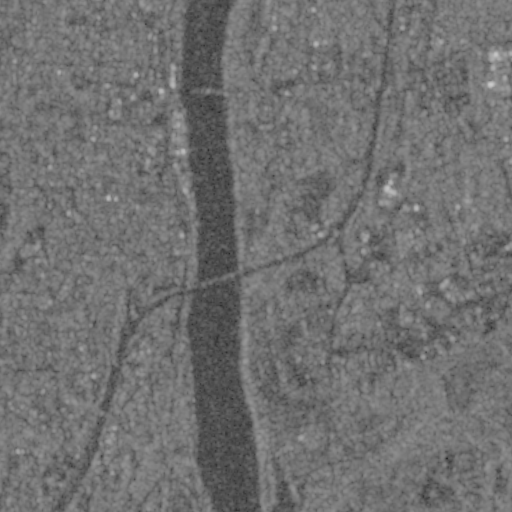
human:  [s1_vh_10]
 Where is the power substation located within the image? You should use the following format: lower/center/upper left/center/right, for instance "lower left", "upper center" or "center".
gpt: The power substation is located in the center of the image.
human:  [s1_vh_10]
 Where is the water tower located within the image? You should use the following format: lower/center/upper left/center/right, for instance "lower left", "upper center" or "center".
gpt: The water tower is located in the upper right of the image.
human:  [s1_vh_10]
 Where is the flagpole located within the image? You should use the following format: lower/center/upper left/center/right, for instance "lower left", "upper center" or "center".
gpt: The flagpole is located in the center right of the image.
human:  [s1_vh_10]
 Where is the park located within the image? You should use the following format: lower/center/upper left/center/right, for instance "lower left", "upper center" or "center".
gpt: There is no park in the image.

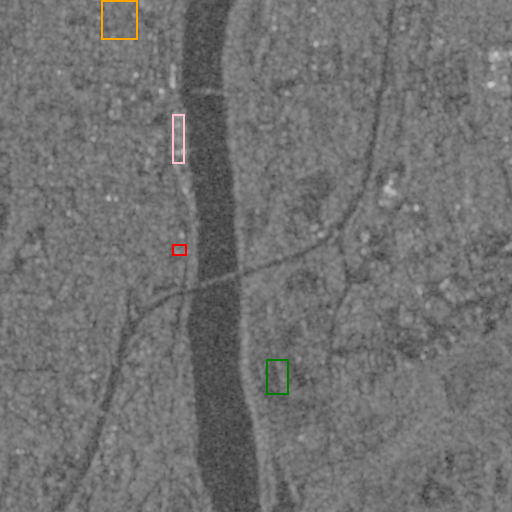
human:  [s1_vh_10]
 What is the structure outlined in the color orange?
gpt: The structure outlined in orange is a park.
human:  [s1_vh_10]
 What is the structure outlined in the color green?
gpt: The structure outlined in green is a parking lot.
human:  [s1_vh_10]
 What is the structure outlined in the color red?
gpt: The structure outlined in red is a power substation.
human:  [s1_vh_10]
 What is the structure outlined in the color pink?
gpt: The structure outlined in pink is a building.
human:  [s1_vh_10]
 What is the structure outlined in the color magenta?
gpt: There is no magenta outline.